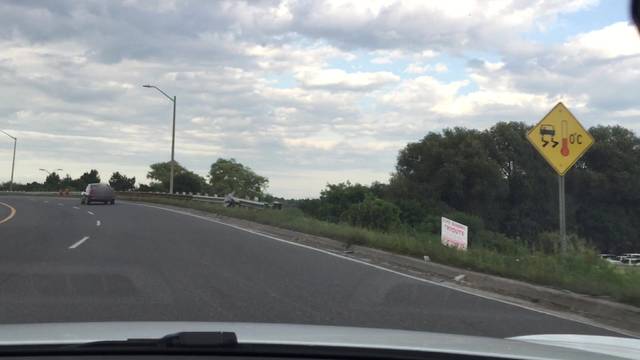
Region: Canada
Coordinates: 43.886, -78.831